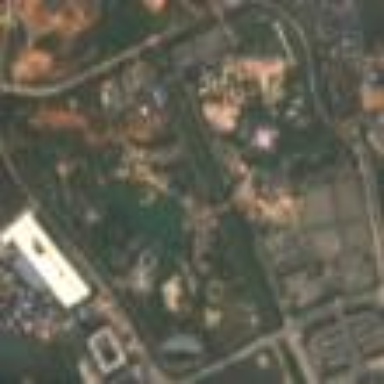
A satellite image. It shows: Theme park.